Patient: sex M, age 79
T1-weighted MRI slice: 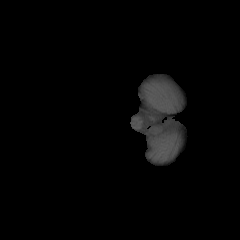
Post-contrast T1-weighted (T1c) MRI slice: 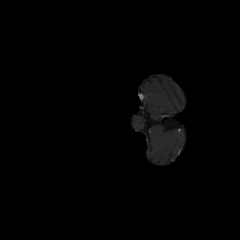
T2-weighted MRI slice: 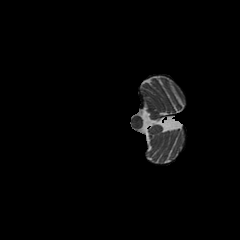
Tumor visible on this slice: no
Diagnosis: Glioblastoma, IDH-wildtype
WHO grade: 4